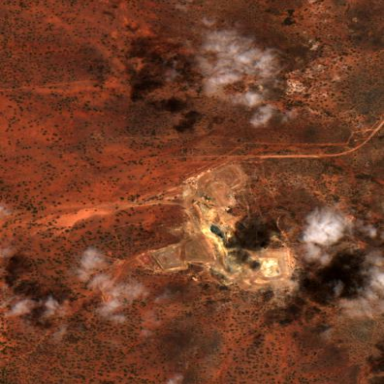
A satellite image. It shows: Industrial area used for mining.